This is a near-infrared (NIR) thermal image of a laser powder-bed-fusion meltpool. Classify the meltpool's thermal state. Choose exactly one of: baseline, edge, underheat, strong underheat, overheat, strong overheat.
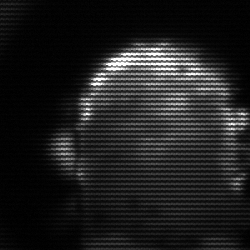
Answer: baseline